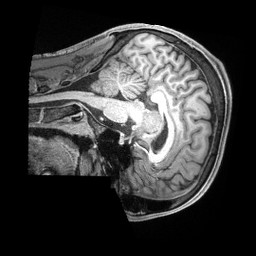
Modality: T1w
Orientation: sagittal
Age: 21
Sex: male
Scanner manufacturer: siemens
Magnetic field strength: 3 T
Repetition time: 2.4 s
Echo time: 0.00226 s